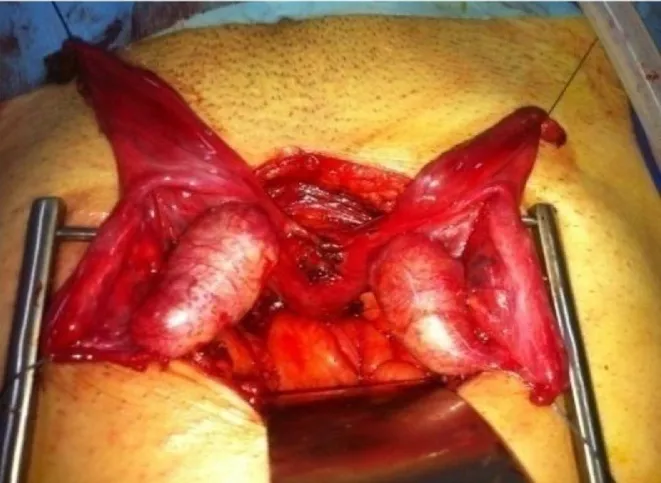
Intra-operative view of the uterus, fallopian tubes, and testes after round ligaments and peritoneal attachments.
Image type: medical_photograph (other_medical_photograph)